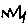
Label: zigzag